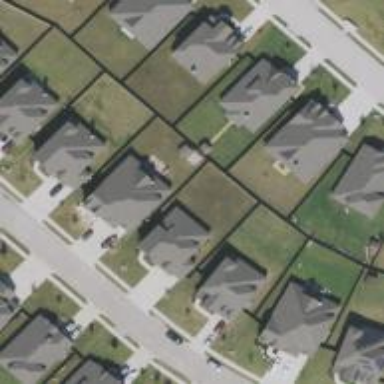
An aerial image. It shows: Residential area with individual plots.